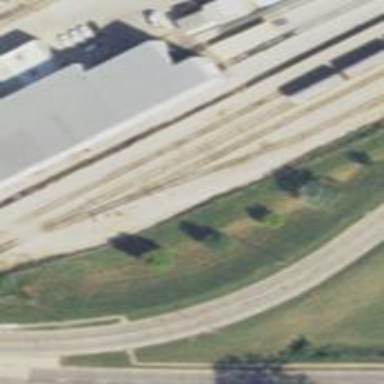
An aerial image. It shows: Railway siding with rails.